Interaction volume radius: 10 \u00c5
Interaction volume height: 45 \u00c5
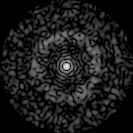
Disorder parameter: 0.8378